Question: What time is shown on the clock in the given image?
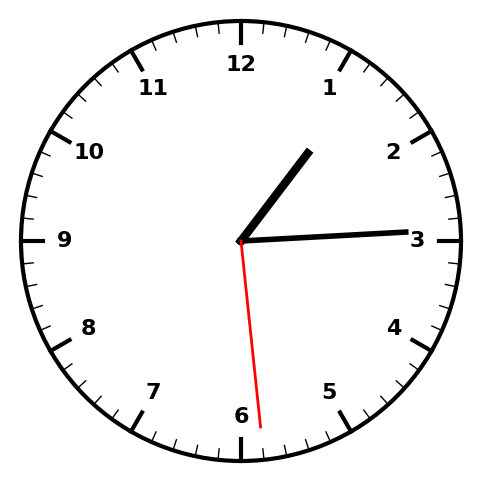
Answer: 01:14:29